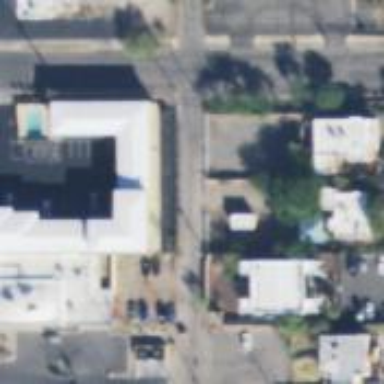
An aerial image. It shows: Motel.